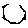
Label: hexagon